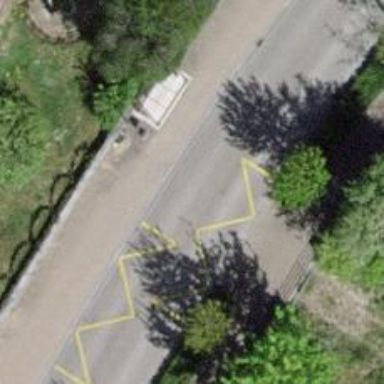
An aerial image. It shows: Public transport stop position.